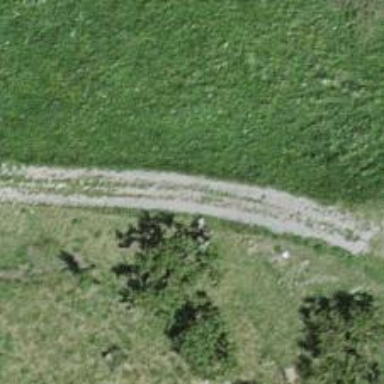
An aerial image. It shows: Driveway with dirt surface.